Current action and preconditions to check: trajectory_clear

Your task: For each precondition in the list above, predict whether it will hold at this action.

Consider the current scene as observed from the mobile robot's camera, and analyze the predicted future states of all dynamic agents (e.g., people, animals, vehicles, or any moving entities) within the NEXT SECOND.

IMPORTANT: Only answer "very likely" if you are absolutely certain—based on strong, clear evidence—that a dynamic agent will violate the precondition in the predicted future state. Do NOT answer "very likely" for unlikely, ambiguous, or low-probability risks.

Ask yourself for each precondition: Is there a high probability, with clear and convincing evidence, that the predicted future states of any dynamic agent will interfere with the predicted future state of the currently executing action within the NEXT SECOND, causing that precondition to fail?

Assess the risk level based on these predictions. Use "likely" or "very likely" if motions create a clear risk of interference.

Use "neutral" or "improbable" if agents are nearby but their predicted paths are clearly diverging or non-conflicting.

Failure Risk Categories: "very improbable", "improbable", "neutral", "likely", "very likely"

Answer Format: Output ONLY the probability_of_failure value from these categories: "very improbable", "improbable", "neutral", "likely", "very likely"

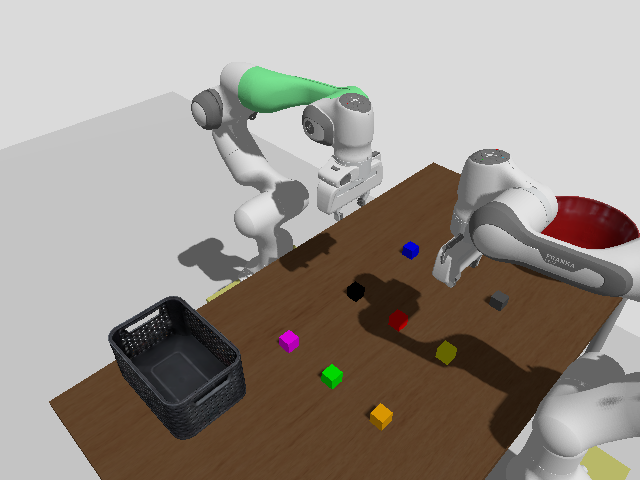

Answer: very improbable